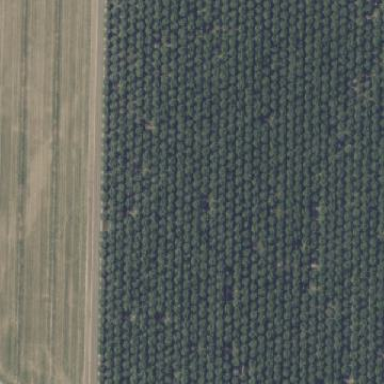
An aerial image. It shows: Orchard filled with walnut trees.